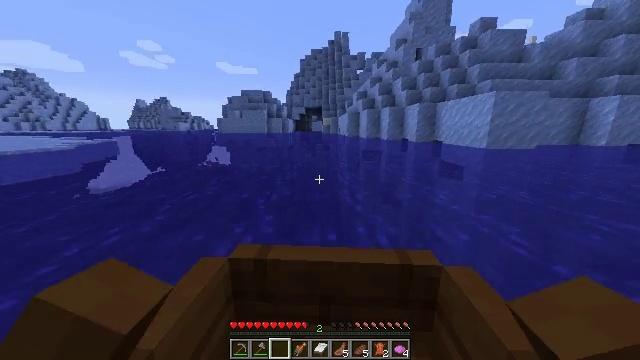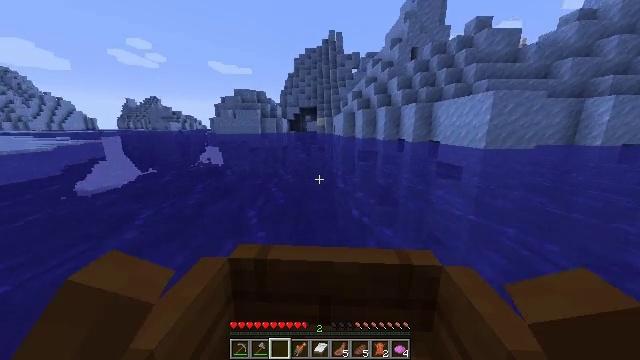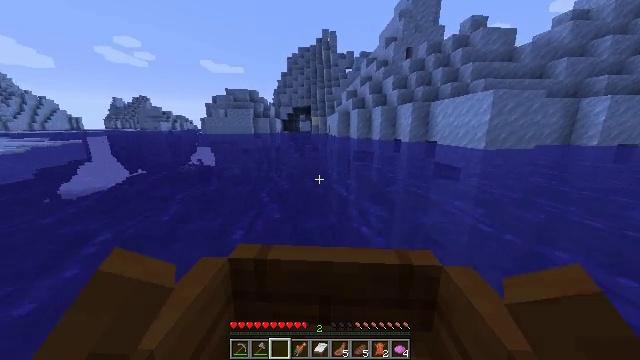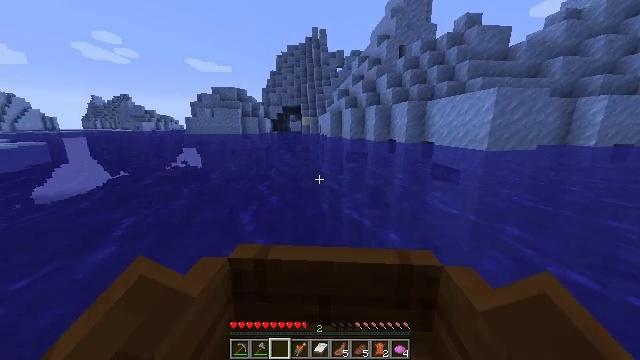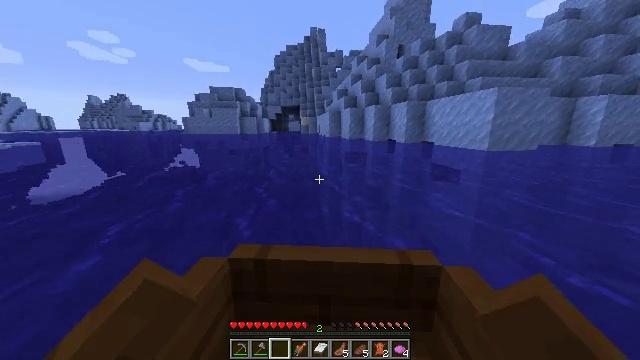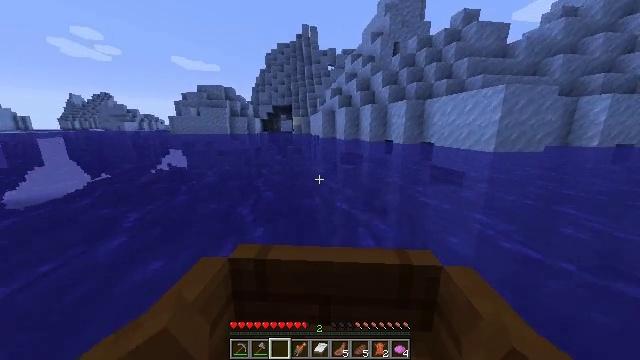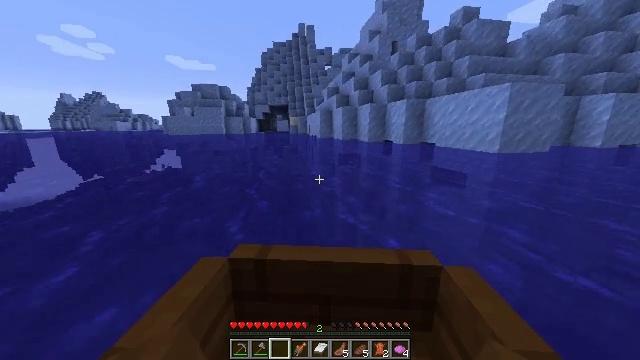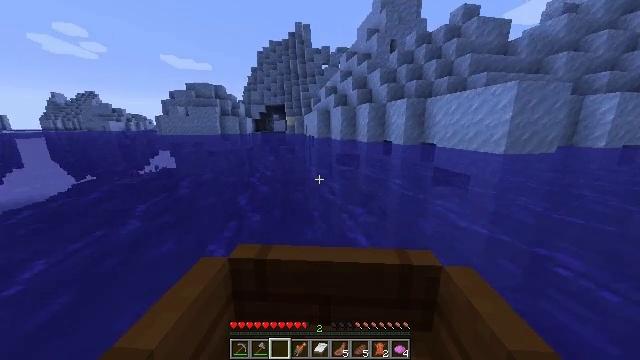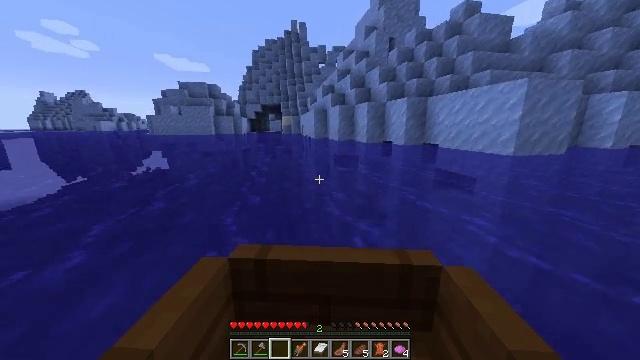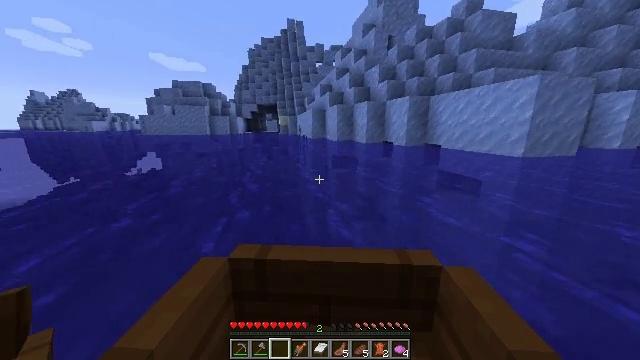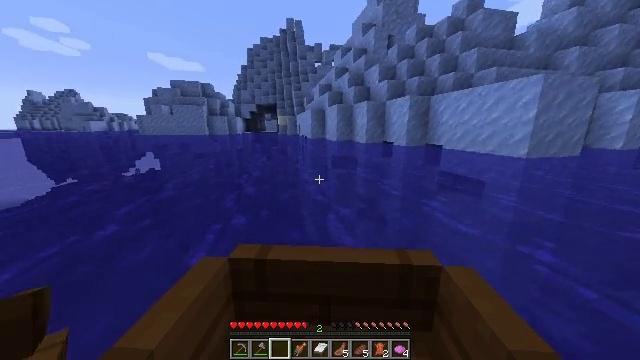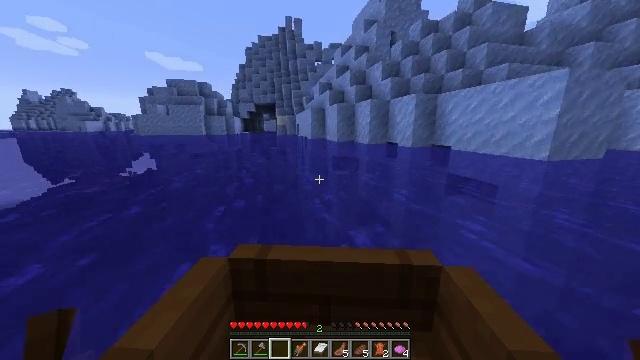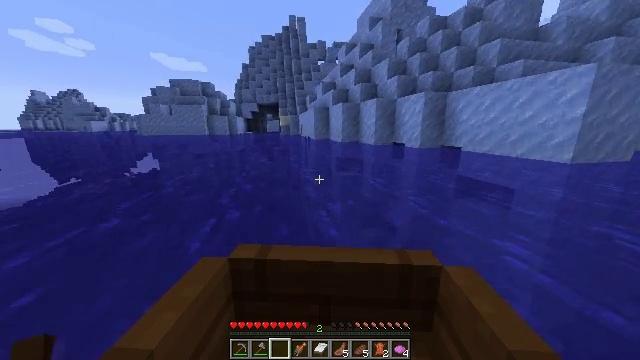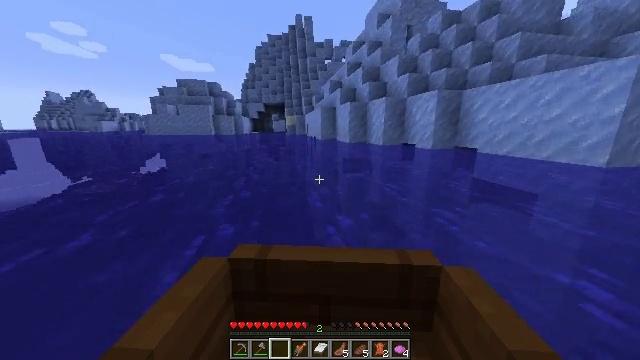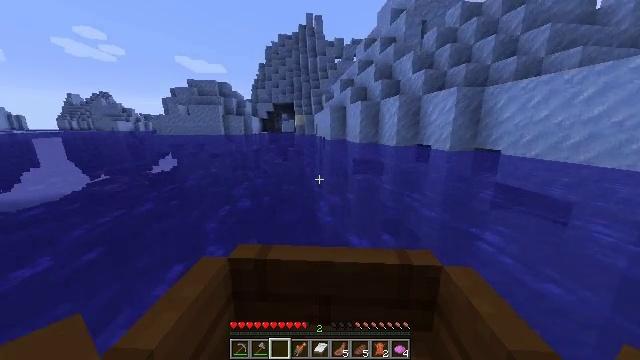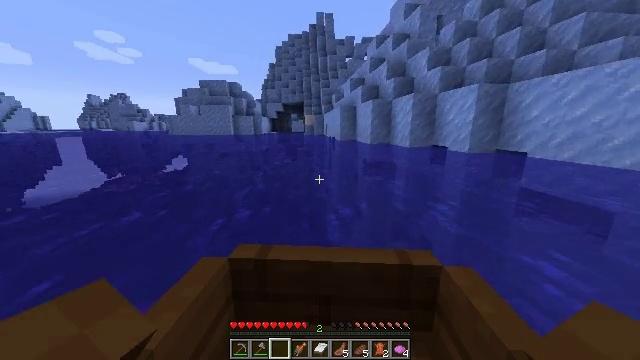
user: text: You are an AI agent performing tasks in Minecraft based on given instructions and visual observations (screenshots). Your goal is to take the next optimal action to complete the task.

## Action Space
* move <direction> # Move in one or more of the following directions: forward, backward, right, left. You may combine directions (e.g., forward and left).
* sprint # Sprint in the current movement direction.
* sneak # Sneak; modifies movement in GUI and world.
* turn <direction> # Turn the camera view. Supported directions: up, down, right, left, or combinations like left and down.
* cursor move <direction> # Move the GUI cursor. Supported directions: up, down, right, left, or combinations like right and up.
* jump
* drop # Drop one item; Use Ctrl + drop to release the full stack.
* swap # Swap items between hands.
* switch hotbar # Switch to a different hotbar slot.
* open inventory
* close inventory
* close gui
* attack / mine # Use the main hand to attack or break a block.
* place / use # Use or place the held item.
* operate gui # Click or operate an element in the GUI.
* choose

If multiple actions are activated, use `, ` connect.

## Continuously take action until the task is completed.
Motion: motion action
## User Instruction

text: Acquire packed ice by mining.
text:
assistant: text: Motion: move forward
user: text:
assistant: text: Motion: move forward
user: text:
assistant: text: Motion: move forward
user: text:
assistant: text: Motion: move forward
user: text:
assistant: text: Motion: move forward
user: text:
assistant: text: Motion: move forward
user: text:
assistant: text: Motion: move forward
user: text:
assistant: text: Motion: move forward
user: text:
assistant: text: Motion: move forward
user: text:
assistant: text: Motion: move forward and move left
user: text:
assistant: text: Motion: move forward and move left
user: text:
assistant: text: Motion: move forward and move left
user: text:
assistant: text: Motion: move forward and move left
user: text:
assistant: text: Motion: move forward
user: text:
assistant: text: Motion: move forward and move left
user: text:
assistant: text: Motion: move forward and move left
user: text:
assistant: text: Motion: move forward and move left
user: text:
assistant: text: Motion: move forward and move left
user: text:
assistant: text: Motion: move forward and move left
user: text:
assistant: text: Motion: move forward and move left
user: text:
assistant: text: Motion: move forward
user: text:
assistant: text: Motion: move forward
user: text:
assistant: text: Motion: move forward
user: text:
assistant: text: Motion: move forward
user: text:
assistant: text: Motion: move forward
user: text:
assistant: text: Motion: move forward
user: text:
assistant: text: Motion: move forward
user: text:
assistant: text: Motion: move forward
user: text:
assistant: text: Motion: move forward
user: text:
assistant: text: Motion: move forward